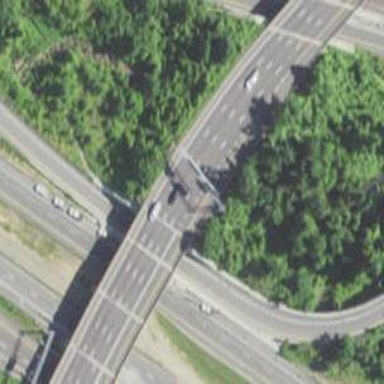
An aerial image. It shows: Motorway junction.